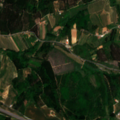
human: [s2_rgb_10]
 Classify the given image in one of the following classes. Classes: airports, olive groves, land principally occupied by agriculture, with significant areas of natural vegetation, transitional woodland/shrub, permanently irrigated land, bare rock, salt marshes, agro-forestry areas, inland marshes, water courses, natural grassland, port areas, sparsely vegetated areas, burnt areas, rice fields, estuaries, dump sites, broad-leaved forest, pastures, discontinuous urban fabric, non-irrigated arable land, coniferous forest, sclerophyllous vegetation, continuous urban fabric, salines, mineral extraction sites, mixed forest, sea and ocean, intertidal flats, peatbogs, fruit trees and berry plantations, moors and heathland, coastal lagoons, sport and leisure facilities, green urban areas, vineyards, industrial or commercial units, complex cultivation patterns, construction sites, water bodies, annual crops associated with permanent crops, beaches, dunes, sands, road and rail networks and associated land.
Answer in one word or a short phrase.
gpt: fruit trees and berry plantations, complex cultivation patterns, land principally occupied by agriculture, with significant areas of natural vegetation, mixed forest